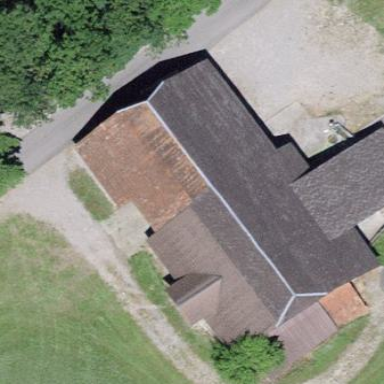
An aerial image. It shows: Barn.